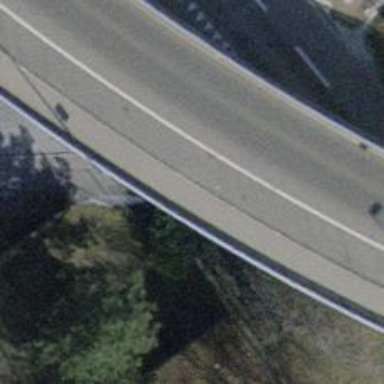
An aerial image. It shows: Asphalt sidewalk path.